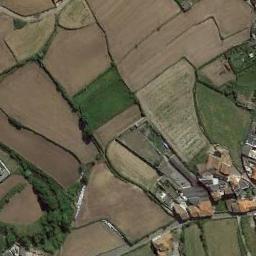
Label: terrace